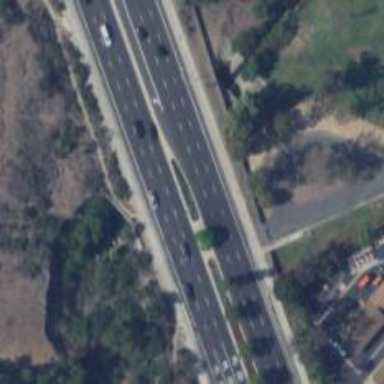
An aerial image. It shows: Service road with asphalt surface. There is sidewalk on the left side.